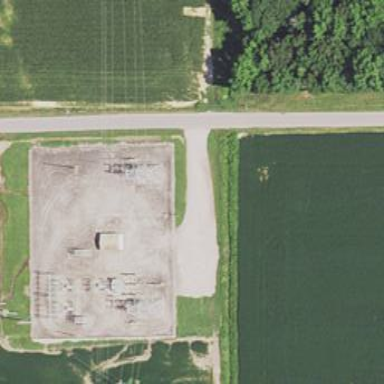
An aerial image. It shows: Distribution-level power substation.